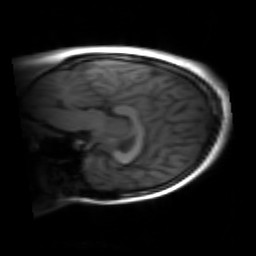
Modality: inplaneT1
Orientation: sagittal
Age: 27
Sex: female
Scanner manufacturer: siemens
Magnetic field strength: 3 T
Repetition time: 1.2 s
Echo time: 0.00251 s